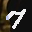
Label: 7